【题型】填空题　【知识点】向量　【难度】easy
如图，点 \(P\) 是线段 \(OB\) 及 \(AB\) 的延长线、\(AO\) 的延长线所围成的阴影区域内（含边界）的任意一点，且 \(\overrightarrow{OP} = x\overrightarrow{OA} + y\overrightarrow{OB}\)，则 \(x\) 的取值范围是\underline{\quad\quad} .

\bigskip
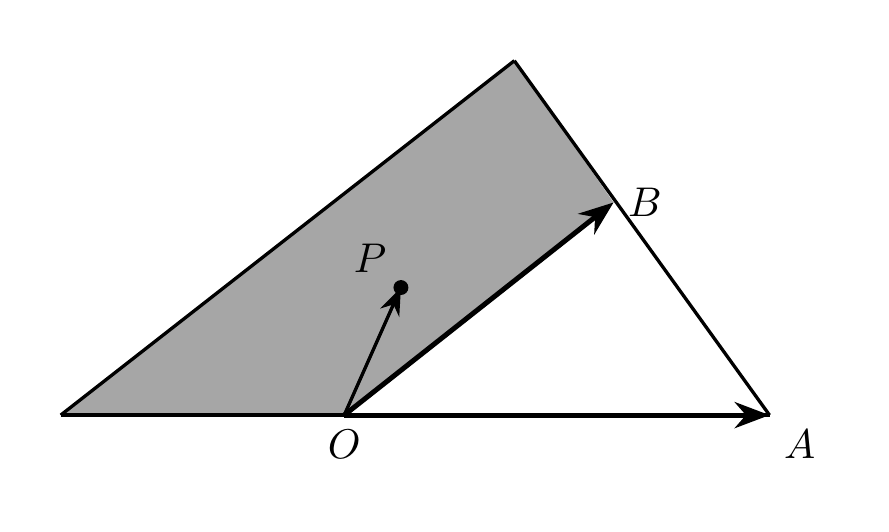
【解答】
\textbf{【答案】} \(x \leq 0\)

\bigskip

\textbf{【分析】} 借助向量加法的平行四边形法则，对 \(x\) 进行分类讨论即可得.

\bigskip
\textbf{【详解】} 当 \(x>0\) 时，由向量加法的平行四边形法则可知，

点 \(P\) 会位于射线 \(OA\) 与射线 \(OB\) 或 \(OB\) 的反向延长线上所围成的区域内，

（含射线 \(OA\)，不含直线 \(OB\)），此时，不符和题意，故舍去；

\medskip

当 \(x=0\) 时，若 \(y\in[0,1]\)，则点 \(P\) 会位于线段 \(OB\) 上，符合要求；

\medskip

当 \(x<0\) 时，若 \(y\geq 0\) 时，点 \(P\) 会位于射线 \(OA\) 的反向延长线与射线 \(OB\) 所围成的区域内，

（不包括点 \(O\)），此时一定存在符合要求的 \(y\)，使点 \(P\) 在阴影区域内，符合要求.

\medskip

综上所述，\(x\) 的取值范围是 \(x \leq 0\).

\medskip

故答案为: \(x \leq 0\).